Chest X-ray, AP view. Patient: 62 years old, sex F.
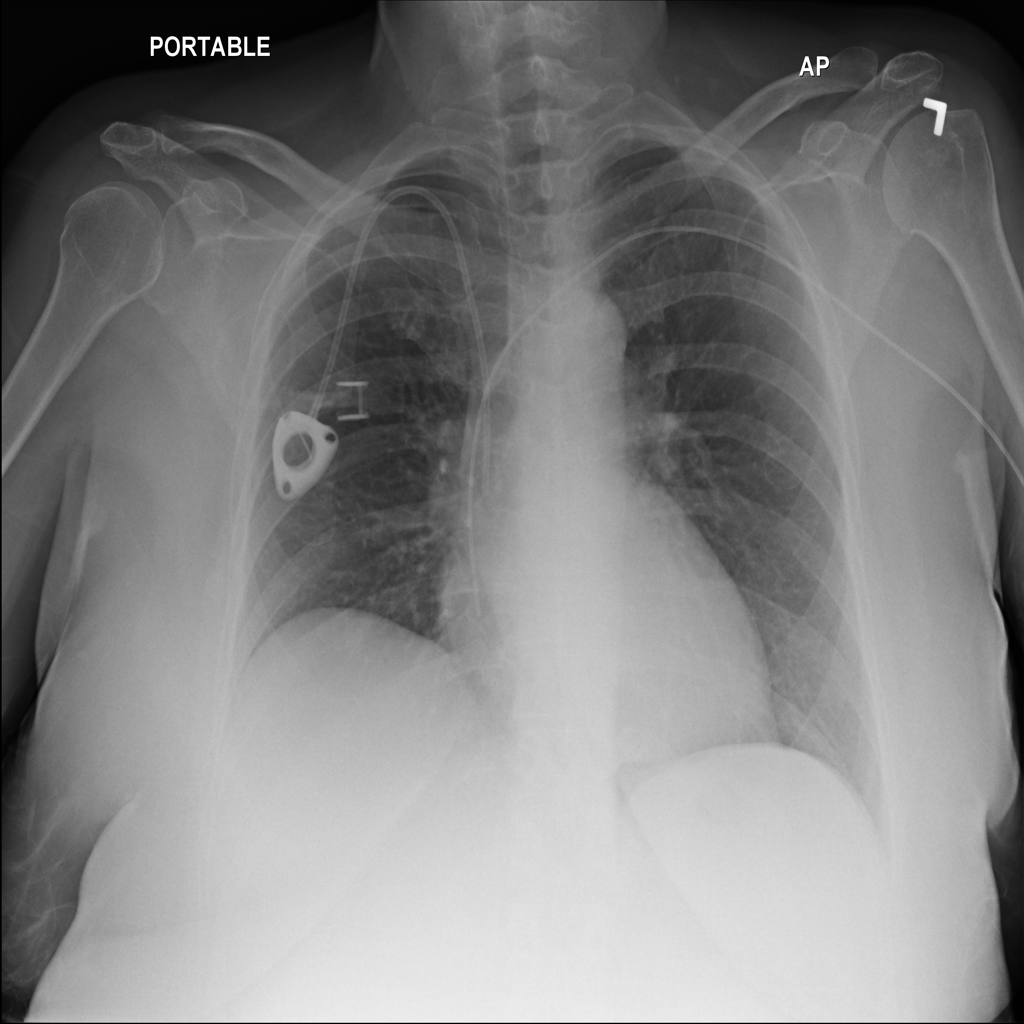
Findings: Mass